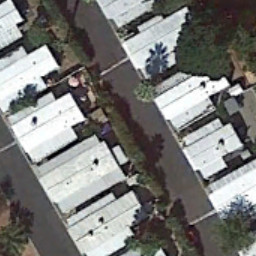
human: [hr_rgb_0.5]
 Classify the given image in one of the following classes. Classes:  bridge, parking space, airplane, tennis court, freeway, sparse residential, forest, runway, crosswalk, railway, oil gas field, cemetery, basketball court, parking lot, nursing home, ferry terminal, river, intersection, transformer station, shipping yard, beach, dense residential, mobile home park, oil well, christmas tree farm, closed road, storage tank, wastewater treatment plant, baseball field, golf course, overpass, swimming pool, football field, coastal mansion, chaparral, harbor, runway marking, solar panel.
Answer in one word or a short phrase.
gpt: mobile home park